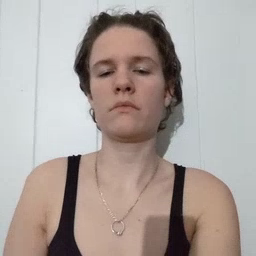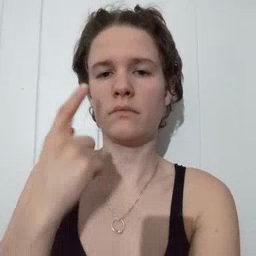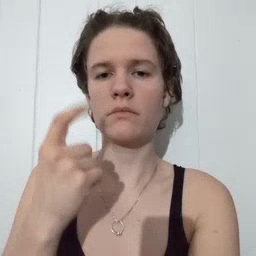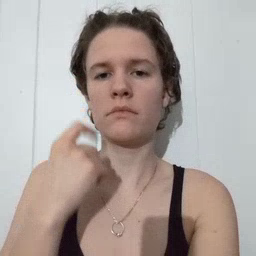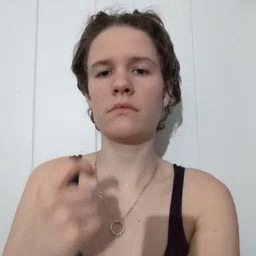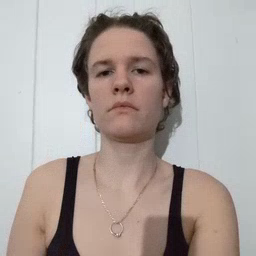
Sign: cry